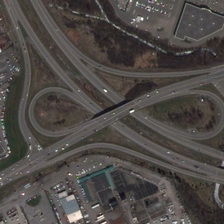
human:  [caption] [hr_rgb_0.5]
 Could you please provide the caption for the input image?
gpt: several buildings and parking lots are near a viaduct .

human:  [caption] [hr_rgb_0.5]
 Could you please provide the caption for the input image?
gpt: several buildings and parking lots are near a viaduct .

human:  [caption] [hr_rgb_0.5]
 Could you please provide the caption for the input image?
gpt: several buildings and parking lots are near a viaduct .

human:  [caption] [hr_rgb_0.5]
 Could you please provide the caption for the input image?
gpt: several buildings and parking lots are near a viaduct .

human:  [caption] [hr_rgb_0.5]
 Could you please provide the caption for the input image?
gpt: several buildings and parking lots are near a viaduct .